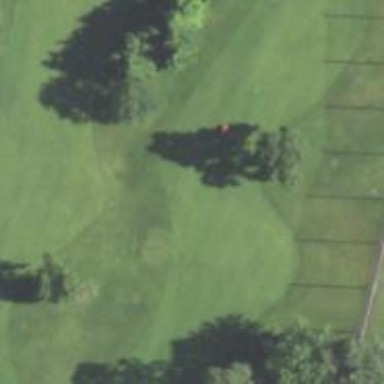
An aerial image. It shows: Golf hole.